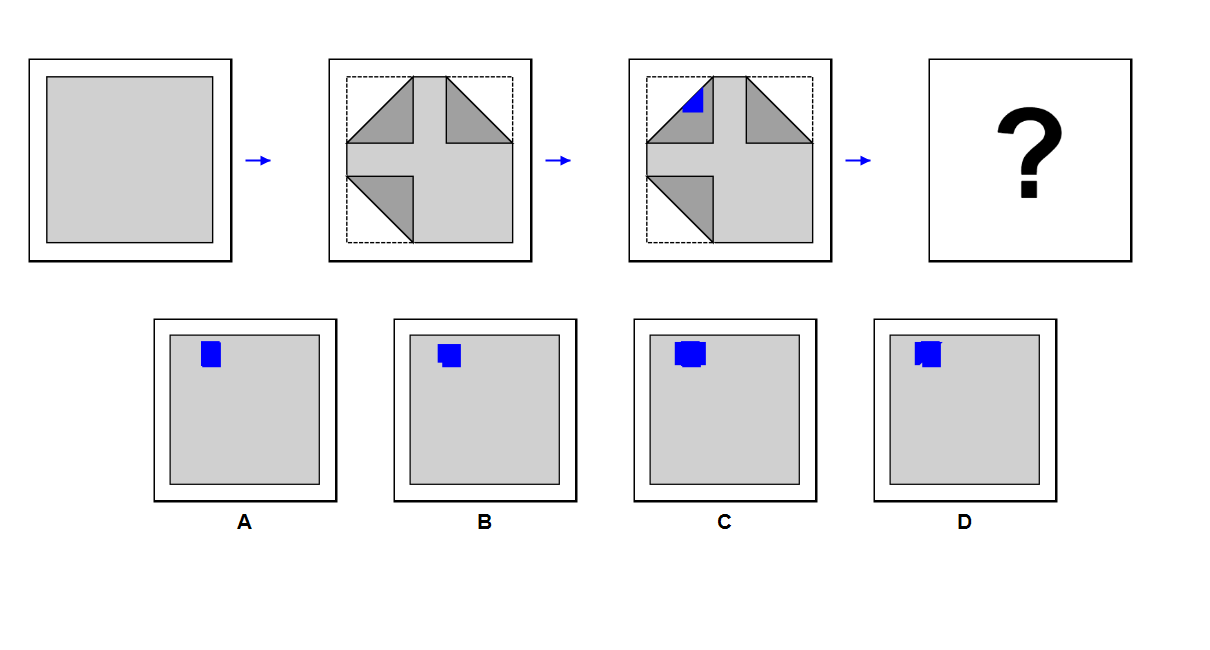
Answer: B